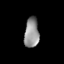
Tissue: lung
Cell type: Endothelial cells
Senescence score: 0.561
Nuclear area (px): 424
Mean DAPI intensity: 146.658